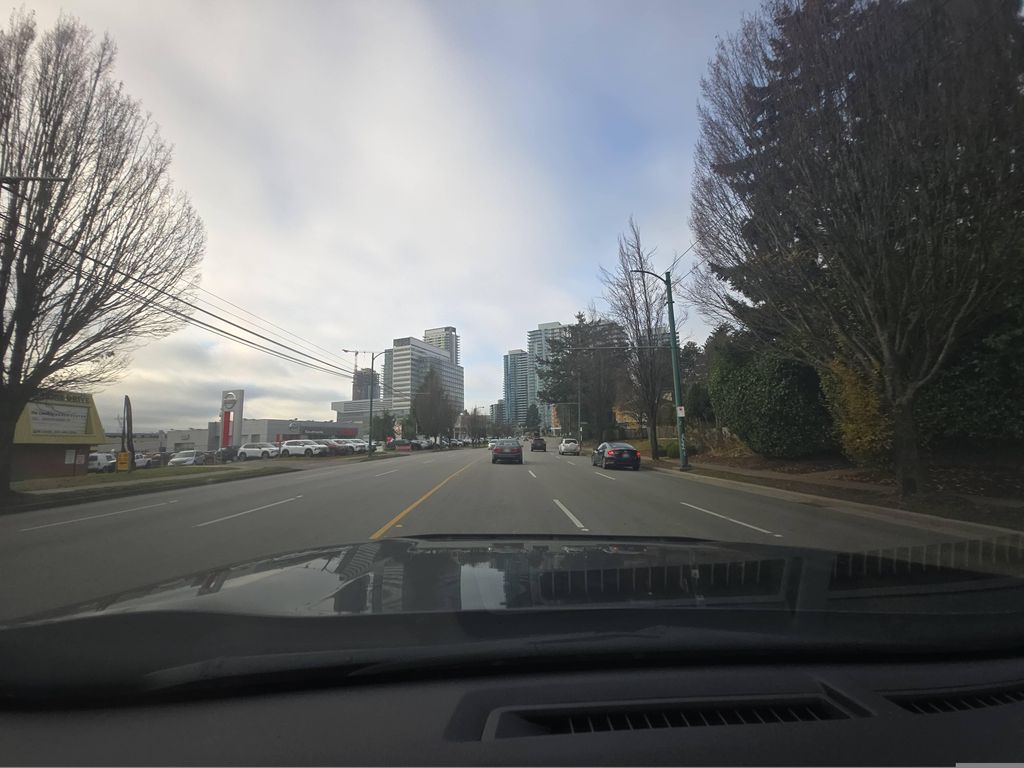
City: vancouver